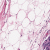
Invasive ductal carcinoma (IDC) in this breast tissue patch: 0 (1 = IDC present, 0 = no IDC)